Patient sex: F
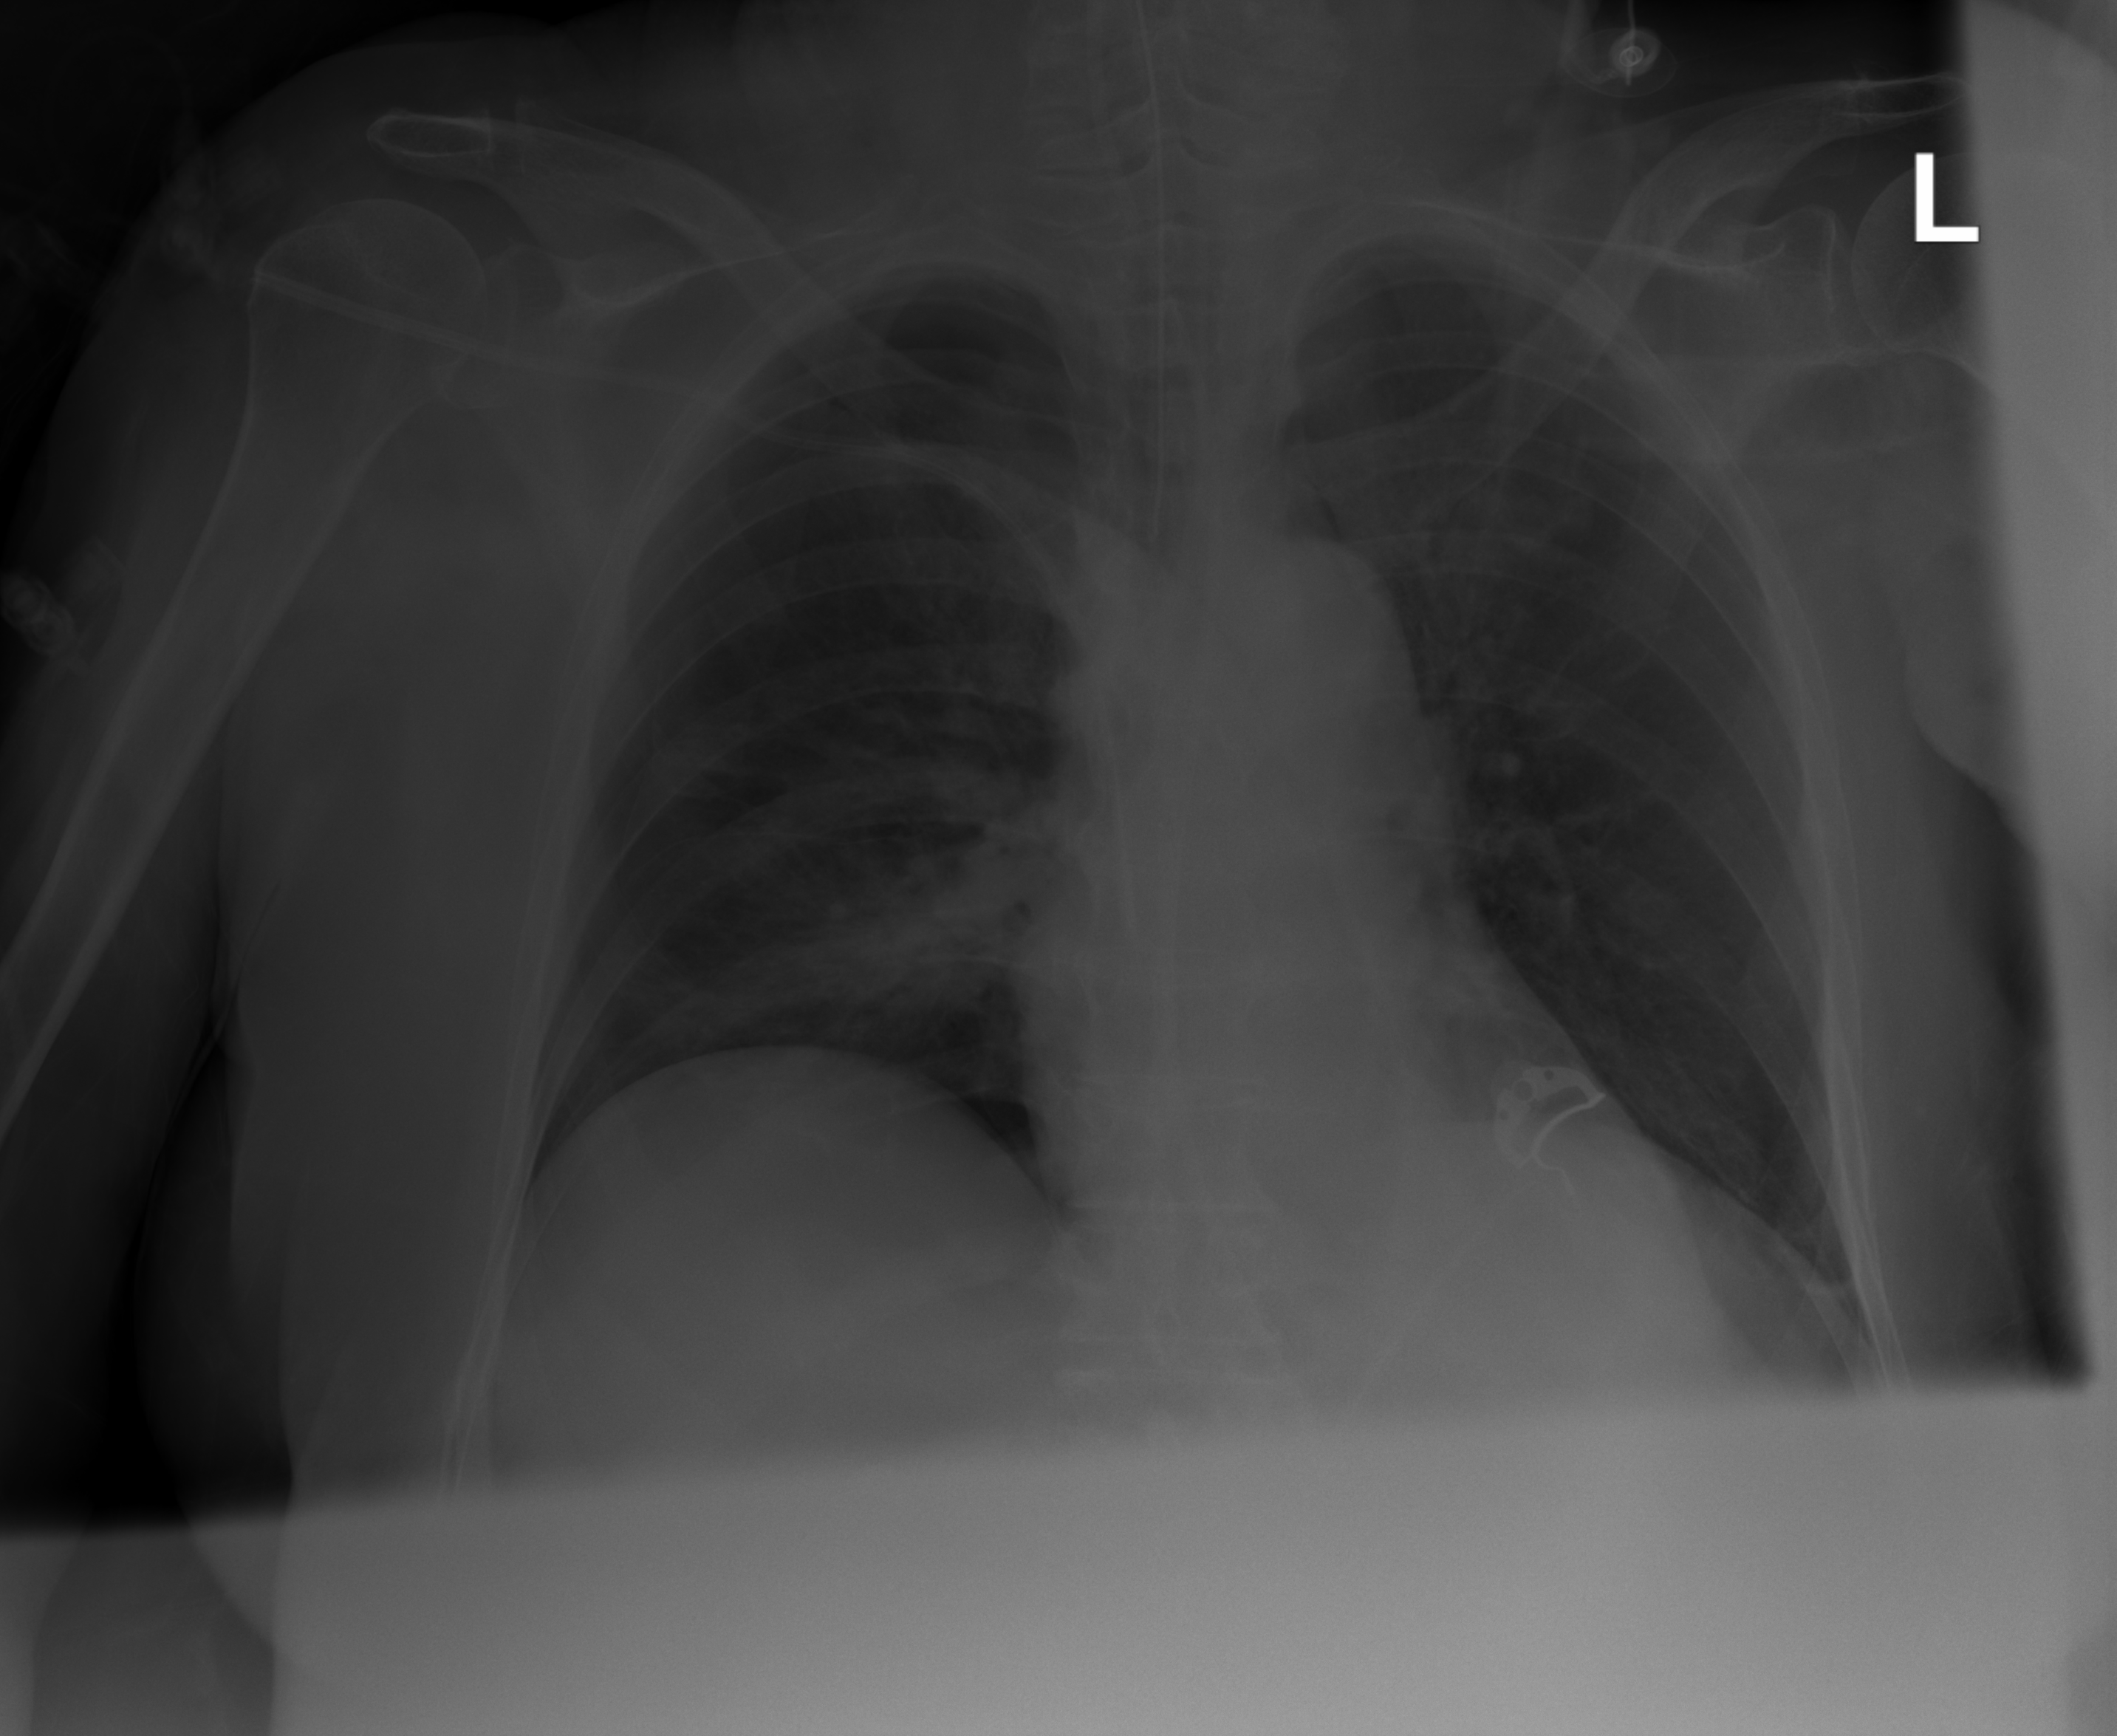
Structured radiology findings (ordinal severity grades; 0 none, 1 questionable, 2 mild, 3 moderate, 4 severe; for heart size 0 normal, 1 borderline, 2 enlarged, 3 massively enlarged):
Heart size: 0
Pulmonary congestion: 1
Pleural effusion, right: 0
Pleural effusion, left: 0
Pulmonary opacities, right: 2
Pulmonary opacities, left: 0
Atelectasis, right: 3
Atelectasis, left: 0